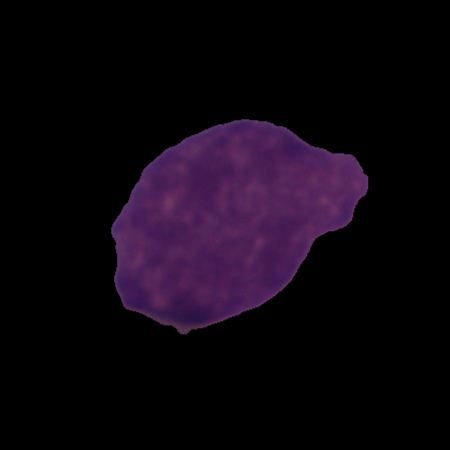
Label: cancer